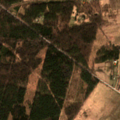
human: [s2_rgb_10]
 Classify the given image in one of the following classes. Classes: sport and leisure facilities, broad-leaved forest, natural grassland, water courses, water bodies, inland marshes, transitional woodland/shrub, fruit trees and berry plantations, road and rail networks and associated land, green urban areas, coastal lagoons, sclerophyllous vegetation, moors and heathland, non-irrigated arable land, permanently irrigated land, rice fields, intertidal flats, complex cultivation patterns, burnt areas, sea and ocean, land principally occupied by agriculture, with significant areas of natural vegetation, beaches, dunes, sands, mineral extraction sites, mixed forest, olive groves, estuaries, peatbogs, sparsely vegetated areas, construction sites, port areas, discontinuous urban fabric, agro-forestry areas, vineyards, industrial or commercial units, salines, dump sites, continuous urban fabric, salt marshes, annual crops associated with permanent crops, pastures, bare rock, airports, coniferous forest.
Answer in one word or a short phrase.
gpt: non-irrigated arable land, complex cultivation patterns, coniferous forest, mixed forest